Interaction volume radius: 10 \u00c5
Interaction volume height: 10 \u00c5
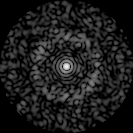
Disorder parameter: 0.8162